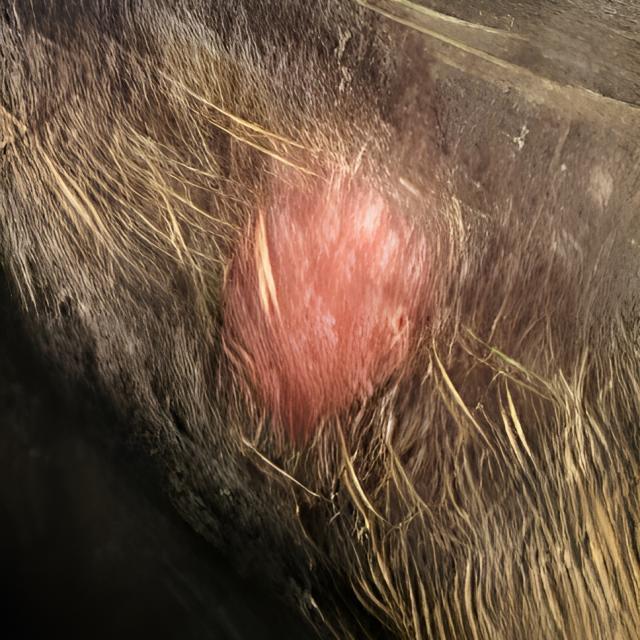
Canine dermatitis — inflammation of the skin presenting with erythema, pruritus, papules, and excoriation. May be allergic, contact, or atopic in origin.